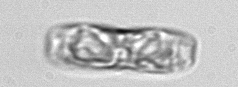
Label: pennate_morphotype1